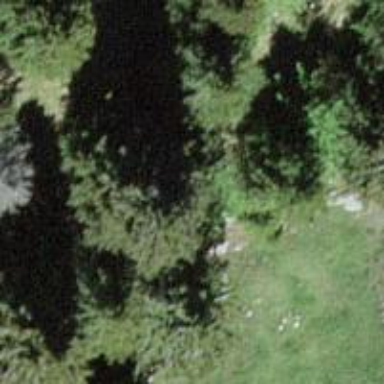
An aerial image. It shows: Needle-leaved tree in nature.